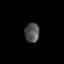
Tissue: prostate
Cell type: T cells
Senescence score: 0.3167
Nuclear area (px): 276
Mean DAPI intensity: 81.17